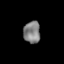
Tissue: lung
Cell type: Epithelial cells
Senescence score: 0.219
Nuclear area (px): 361
Mean DAPI intensity: 128.526